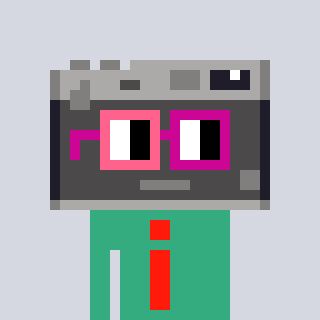
a pixel art character with square pink and red glasses, a camera-shaped head and a teal-colored body on a cool background